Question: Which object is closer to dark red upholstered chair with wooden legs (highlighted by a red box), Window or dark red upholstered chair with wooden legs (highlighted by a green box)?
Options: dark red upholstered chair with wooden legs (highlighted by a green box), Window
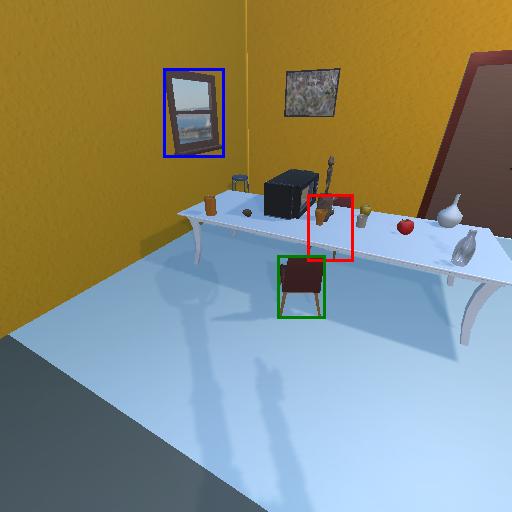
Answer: dark red upholstered chair with wooden legs (highlighted by a green box)